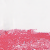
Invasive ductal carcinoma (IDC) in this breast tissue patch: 0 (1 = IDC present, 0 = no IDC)